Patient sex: F
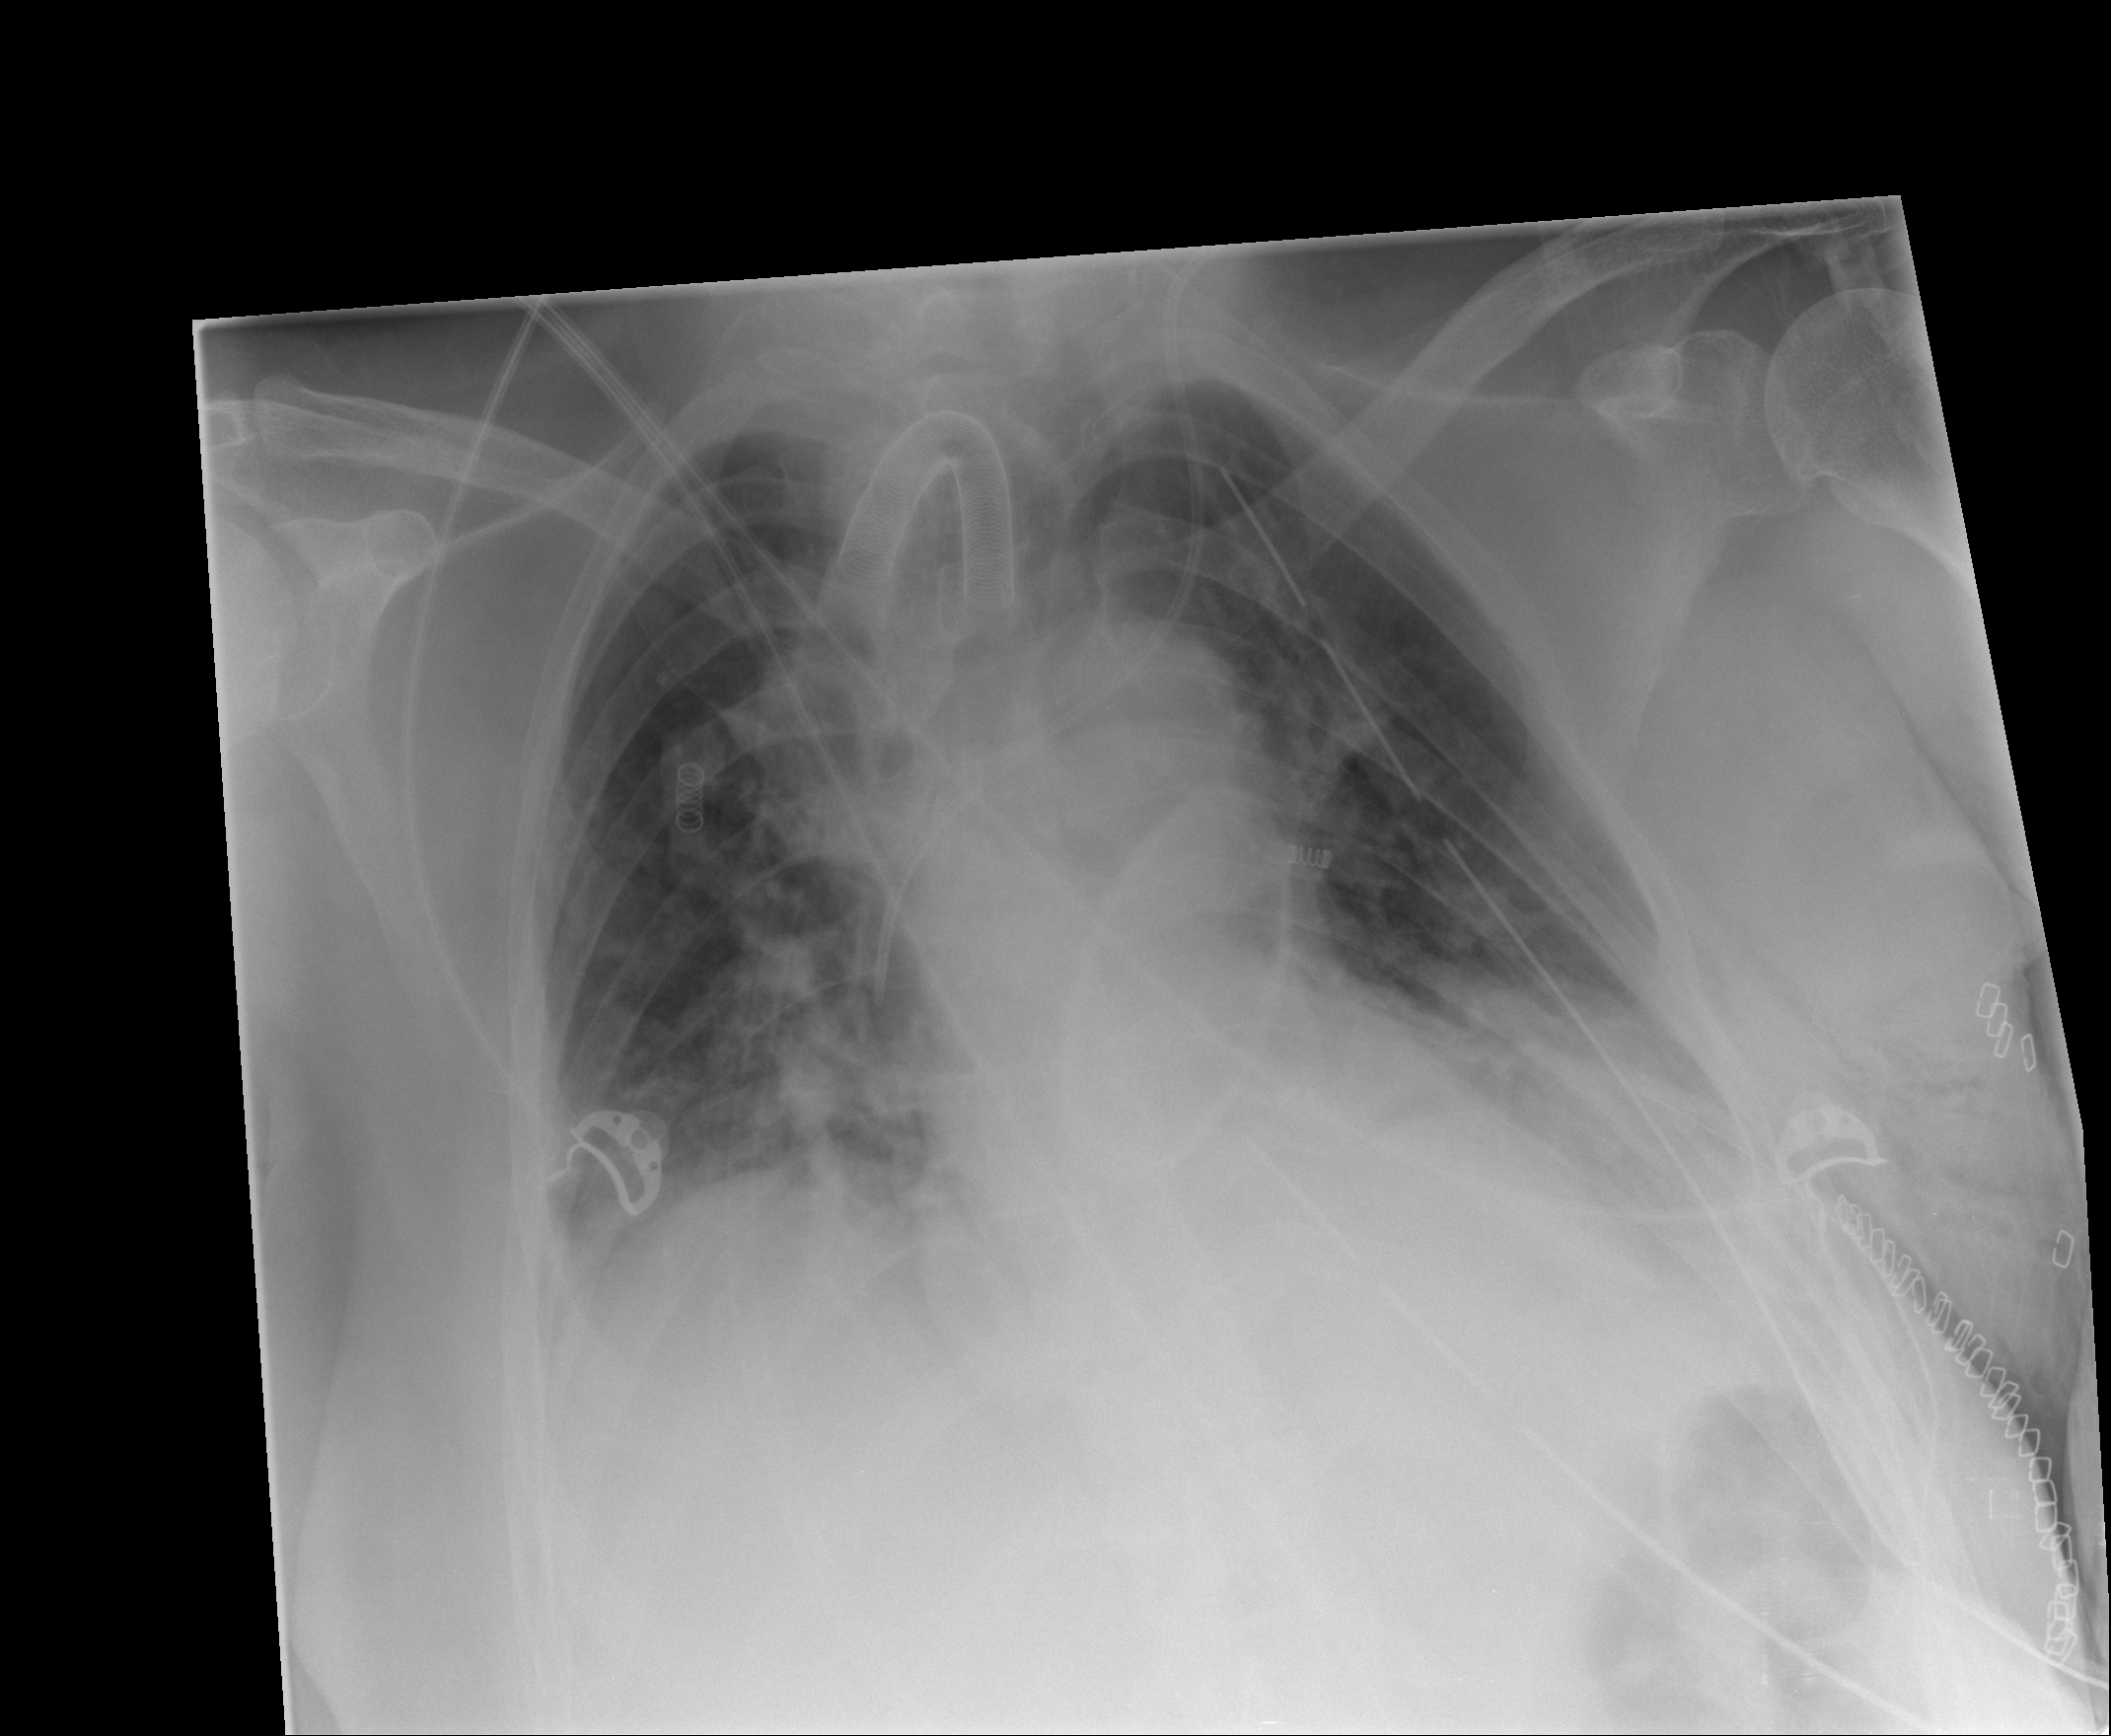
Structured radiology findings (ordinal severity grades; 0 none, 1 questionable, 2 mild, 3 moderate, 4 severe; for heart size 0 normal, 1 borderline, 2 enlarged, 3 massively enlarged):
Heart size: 0
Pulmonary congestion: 2
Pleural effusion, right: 2
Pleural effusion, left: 2
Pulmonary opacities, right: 2
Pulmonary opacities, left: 2
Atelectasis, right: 2
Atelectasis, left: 0